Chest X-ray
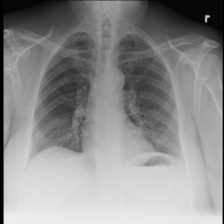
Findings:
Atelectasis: negative
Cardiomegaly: negative
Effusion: negative
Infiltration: negative
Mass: negative
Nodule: negative
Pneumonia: negative
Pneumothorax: negative
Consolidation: negative
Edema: negative
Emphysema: negative
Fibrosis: negative
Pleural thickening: negative
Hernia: negative